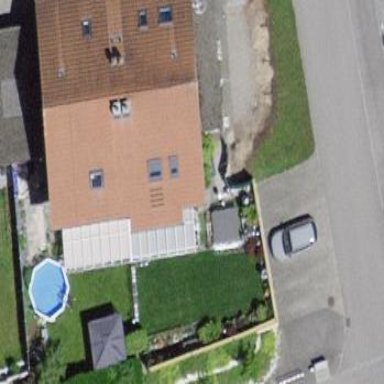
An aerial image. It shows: Semidetached house with gabled roof covered in roof tiles.